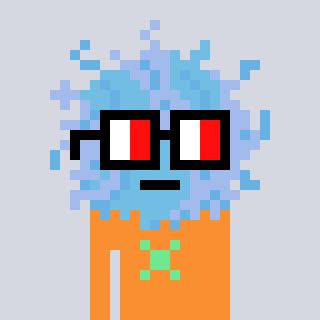
a pixel art character with square glasses with black frames and red eyes, a lint-shaped head and a orange-colored body on a cool background